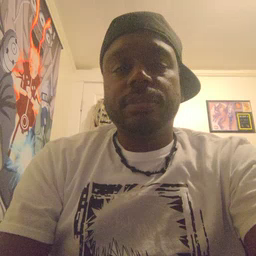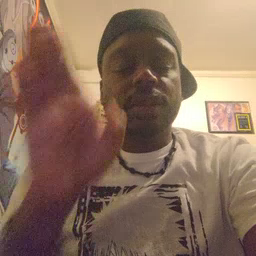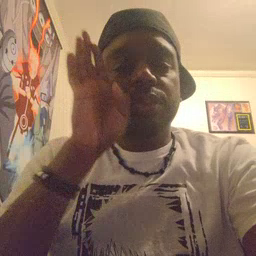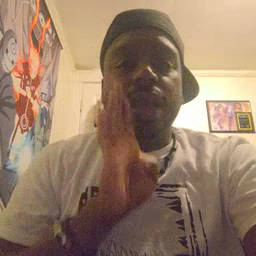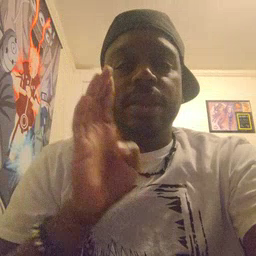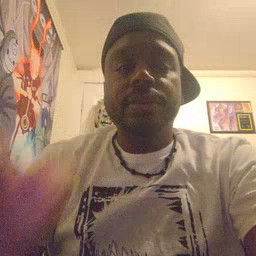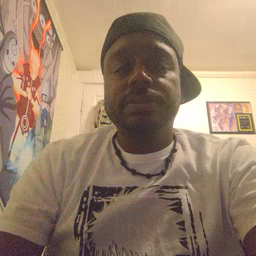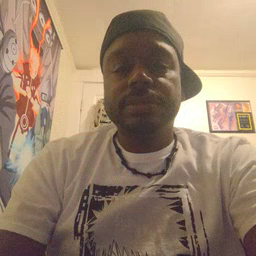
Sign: brown